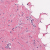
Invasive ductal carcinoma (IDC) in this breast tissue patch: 0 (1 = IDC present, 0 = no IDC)